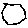
Label: hexagon